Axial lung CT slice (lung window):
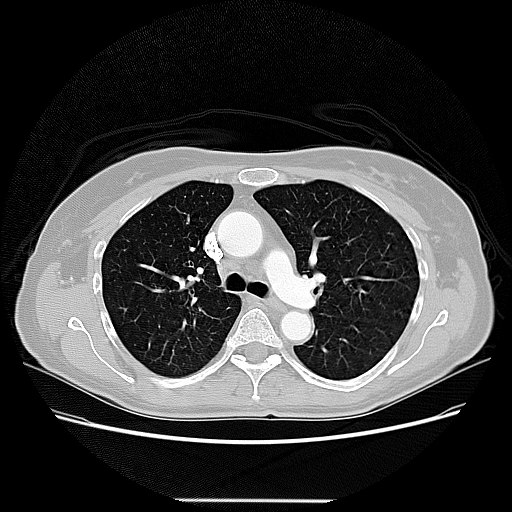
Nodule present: no